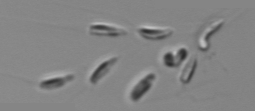
Label: Dinobryon